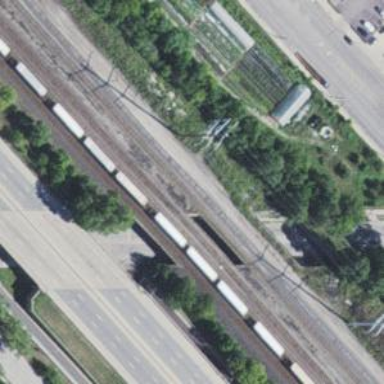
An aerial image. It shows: Railway bridge leading to railway yard.